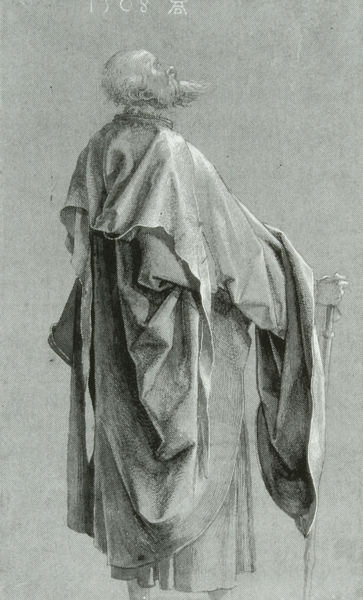
Titel: Studie für den Apostel Paulus
Künstler: Albrecht Dürer
Standort: Berlin
Institution: Staatliche Museen zu Berlin, Kupferstichkabinett
Schlagwörter: hand, himmel, kopf, mann, schatten, umhang, weiß, finger, frisur, grau, haar, hintergrund, kreide, licht, nase, profil, rücken, schwarz, skizze, zeichnung, blick, hochformat, alt, bart, arm, augen, falten, kleidung, kragen, stehen, vollbart, hals, hände, schauen, signatur, wind, gewand, haare, mantel, stehend, lichtpunkte, ohren, stock, helldunkel, kohl, beine, rückenansicht, papier, alter mann, gehstock, haltung, stab, studie, datierung, wüste, grafik, graphik, bischof, falte, glanz, glatze, überwurf, faltenwurf, ad, nachdenklich, jahreszahl, oben, abgewandt, laviert, tusche, alter, greis, moses, gestützt, druck, monogramm, schraffur, radierung, stich, schwarzweiß, bleistift, grauabstufungen, entwurf, kohlezeichnung, spitzbart, rückansicht, abwesend, stirnglatze, andacht, heiliger, gelehrter, dürer, kupferstich, betend, verloren, petrus, zeichung, vorzeichnung, eremit, albrecht, albrecht dürer, pilger, apostel, weißhöhung, blickend, mose, astronom, himmelwärts, hinauf, faltenwurd, paulus, betagt, aufgerichtet, allter, figurenstudie, gelerhter, gewandstudie, kopfhaltung, pilgerschaft, blick nach oben, 1508, schrift oben, spitzlicht, wallende gewänder, blick gen himmel